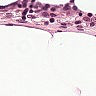
Metastatic tissue present: no